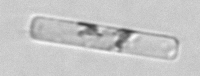
Label: Guinardia_delicatula